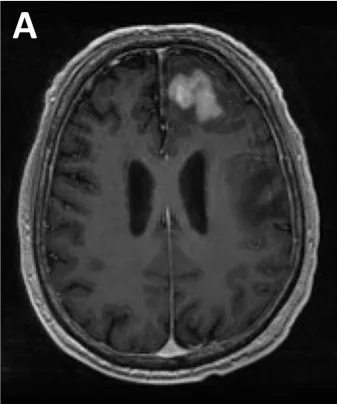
MRI and histological examination. Preoperative MRI of the brain: (A,B) There are two T1 hypointense T2 hyperintense mass lesions in the left frontal lobe subcortical white matter and involving the cortex with heterogeneous enhancement measuring 3.2 x 3.1 and 4.5 x 3.3 cm, respectively. There is surrounding vasogenic edema and small areas of restricted diffusion.
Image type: radiology (mri)